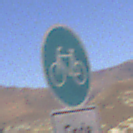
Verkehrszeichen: Radweg
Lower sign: HinweisDurchVerbaleAngabe2
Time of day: Midday
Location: Outdoor (Nature)
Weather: Clear
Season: NotSpecified
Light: Natural